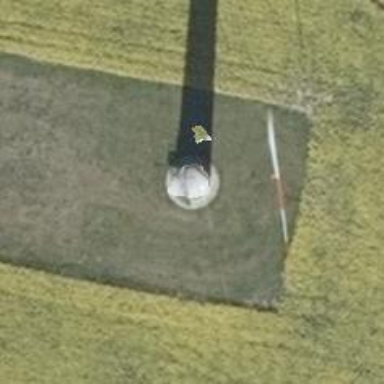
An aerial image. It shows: Wind power generator.